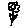
Label: flower